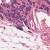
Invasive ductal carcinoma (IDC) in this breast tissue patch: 1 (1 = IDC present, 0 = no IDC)